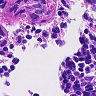
Metastatic tissue present: no